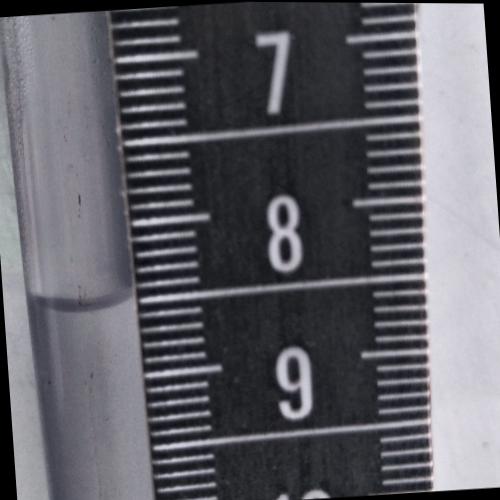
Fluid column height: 8.5 cm